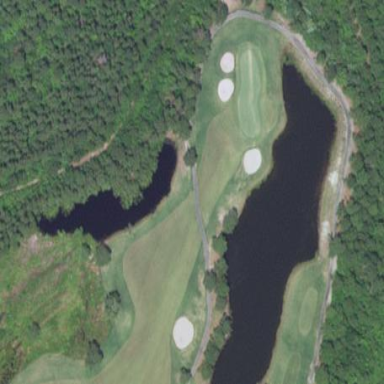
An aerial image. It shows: Water hazard on golf course.